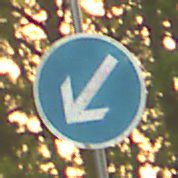
Verkehrszeichen: VorgeschriebeneVorbeifahrtLinks
Umgebung: Outdoor, RoadRail
Tageszeit: SunriseSunset
Wetter: Clear
Licht: Natural
Jahreszeit: NotSpecified
Kontrast: LowContrast